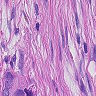
Metastatic tissue present: yes